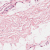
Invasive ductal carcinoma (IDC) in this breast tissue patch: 0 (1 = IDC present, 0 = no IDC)